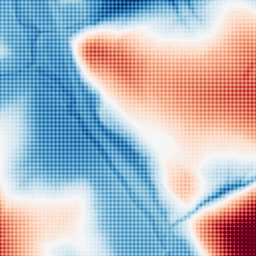
Category: morphological
Decomposition family: tophat_combined
Decomposition parameters: size: 100
Upsampling method: sinc_hamming
Upsampling parameters: scale: 8
kernel_size: 8
Upsampling scale: 8